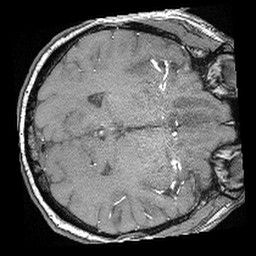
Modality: angio
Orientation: axial
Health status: ill
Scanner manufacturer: siemens
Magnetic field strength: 3 T
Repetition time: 0.026 s
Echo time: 0.00342 s